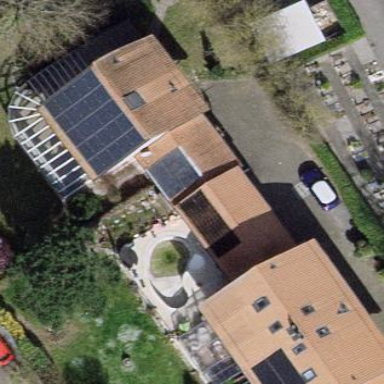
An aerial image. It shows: View of roof of building.